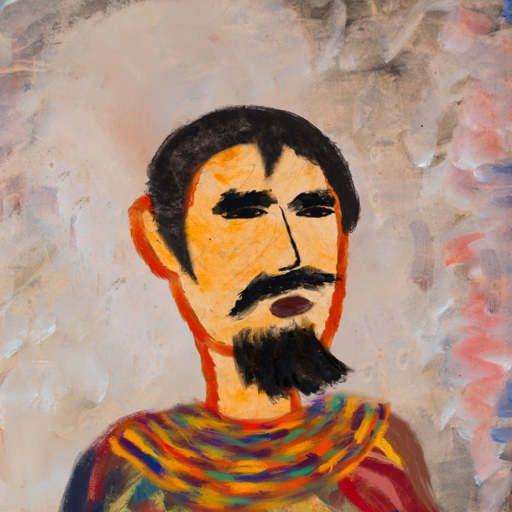
Background: Roy_Bahadur, Head And Neck Side: Experience, Face Side: Mosgoul, Bust: Mother_And_Son_Son, Hair Side: Roy_Bahadur, Head Accessory: Blank, Second Necklace: An_Impression_2, Necklace: Blank, Baby: Blank